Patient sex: F
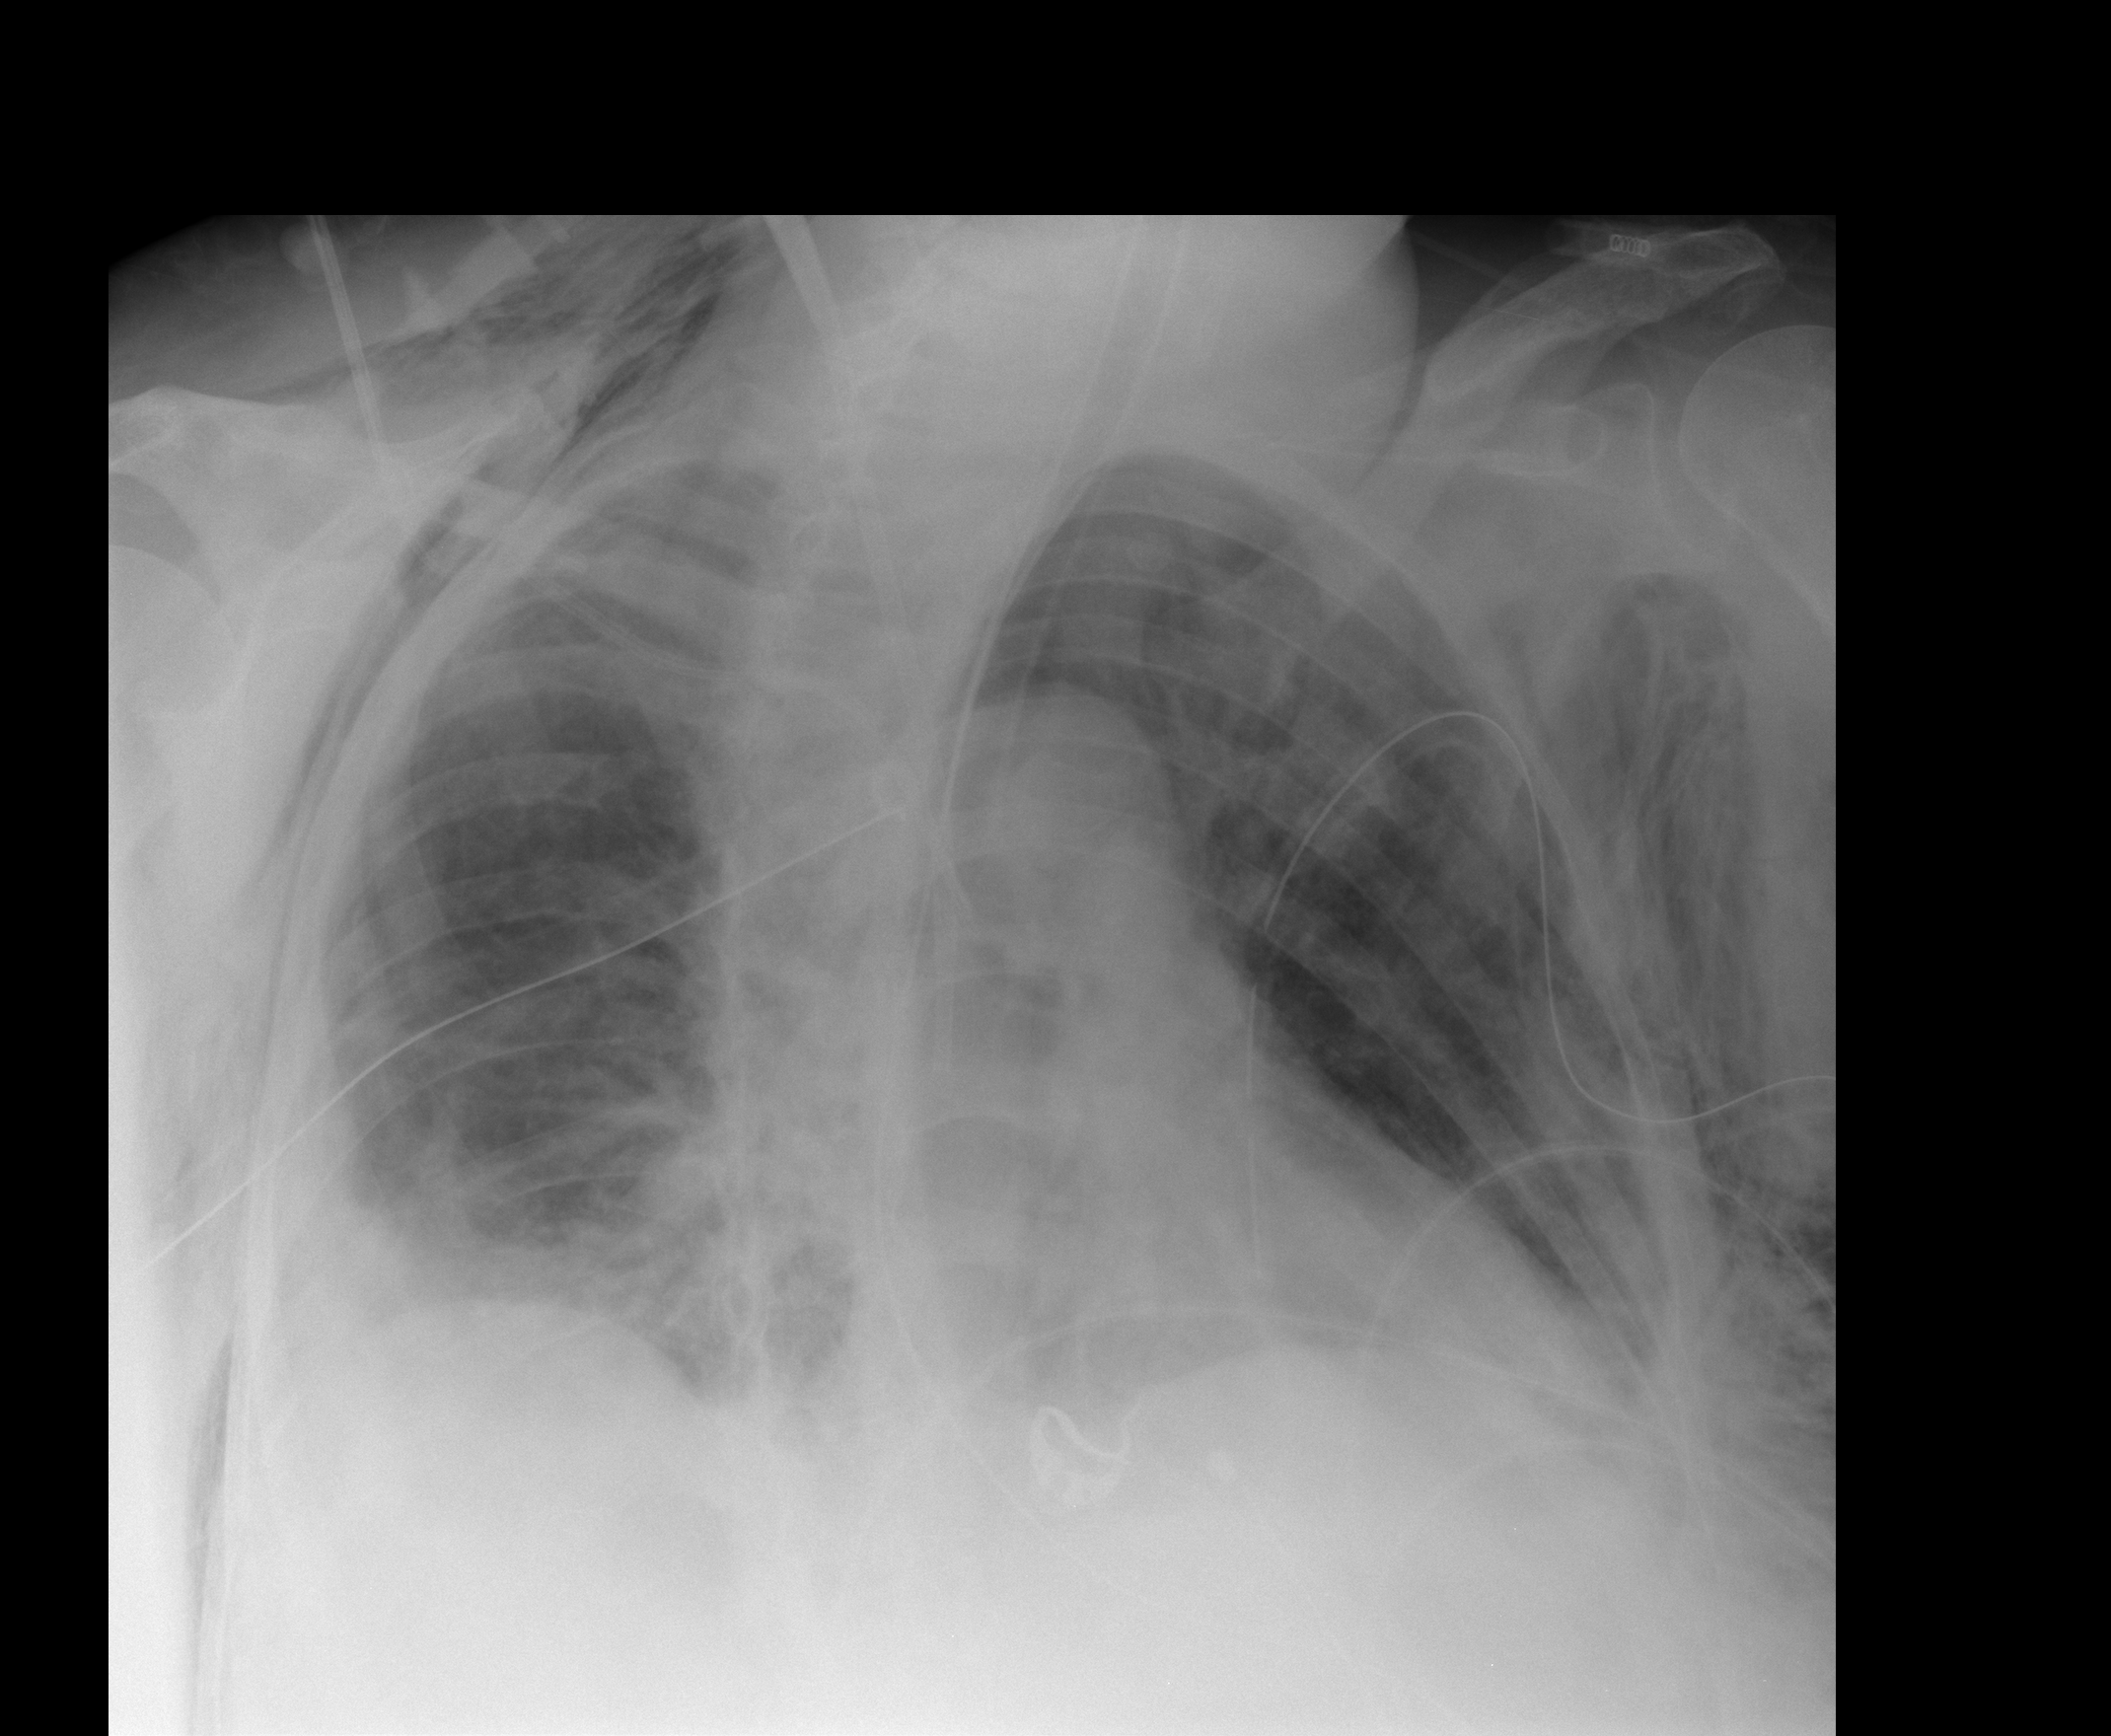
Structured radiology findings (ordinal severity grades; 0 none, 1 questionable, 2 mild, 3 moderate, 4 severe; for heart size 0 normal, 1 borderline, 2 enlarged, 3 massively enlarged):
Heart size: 0
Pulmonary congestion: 2
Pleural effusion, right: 0
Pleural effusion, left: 0
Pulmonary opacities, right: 2
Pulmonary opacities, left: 0
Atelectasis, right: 3
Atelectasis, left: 0